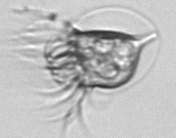
Label: Tintinnina